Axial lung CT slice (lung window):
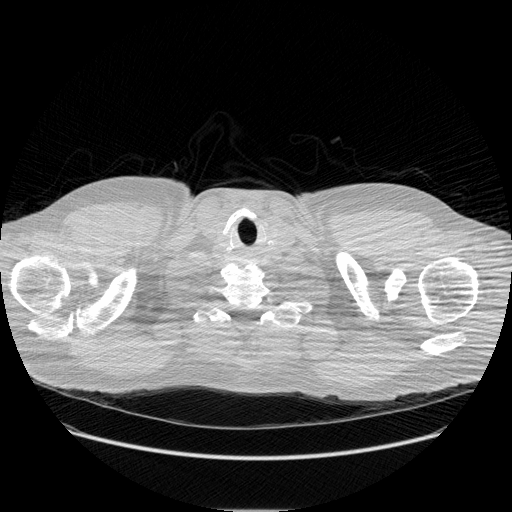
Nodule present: no